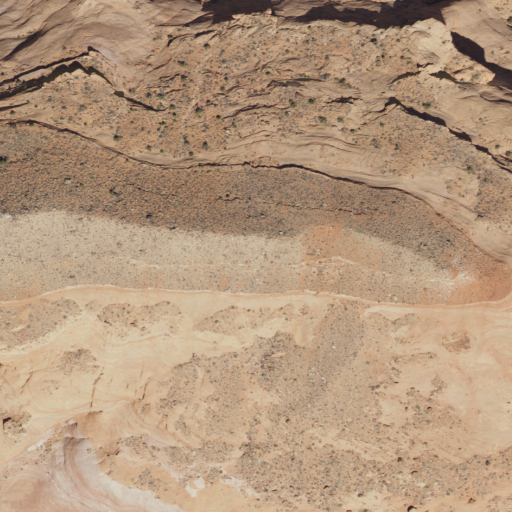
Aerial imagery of mountain in Utah named Dougi Butte containing only shrub